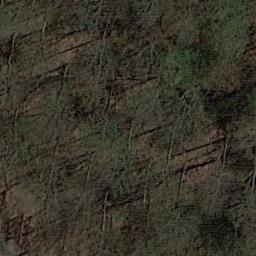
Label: forest